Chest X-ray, PA view. Patient: 55 years old, sex M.
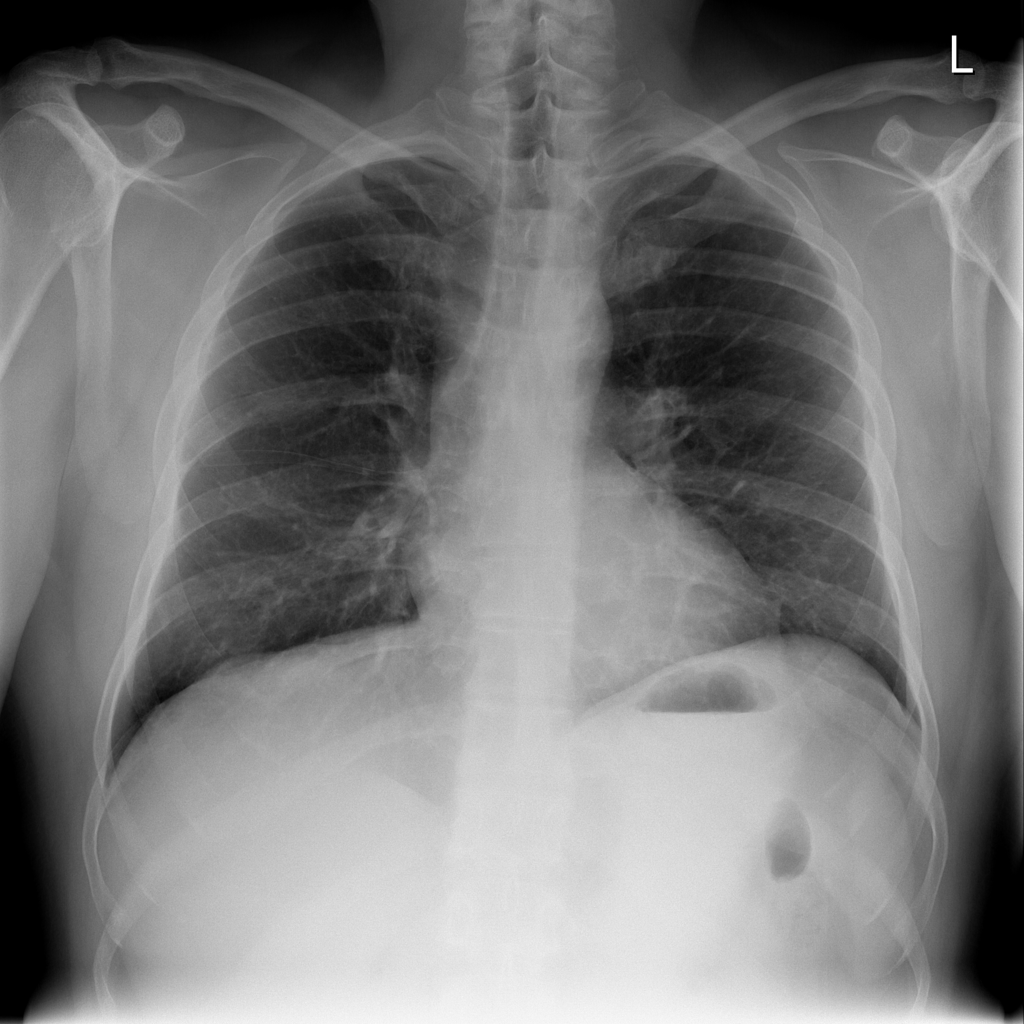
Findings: No Finding